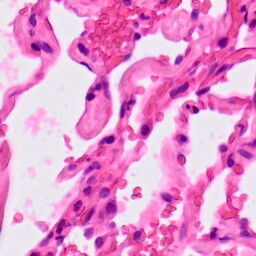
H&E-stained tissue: Lung